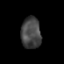
Tissue: prostate
Cell type: Myeloid cells
Senescence score: 0.3355
Nuclear area (px): 608
Mean DAPI intensity: 70.115